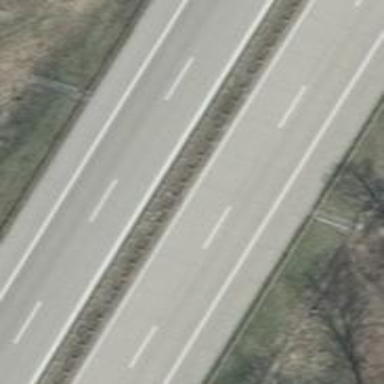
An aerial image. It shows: Asphalt motorway.